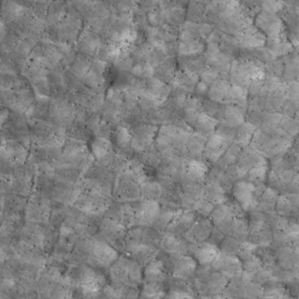
Label: non_frost